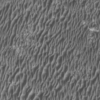
Label: not_dusty